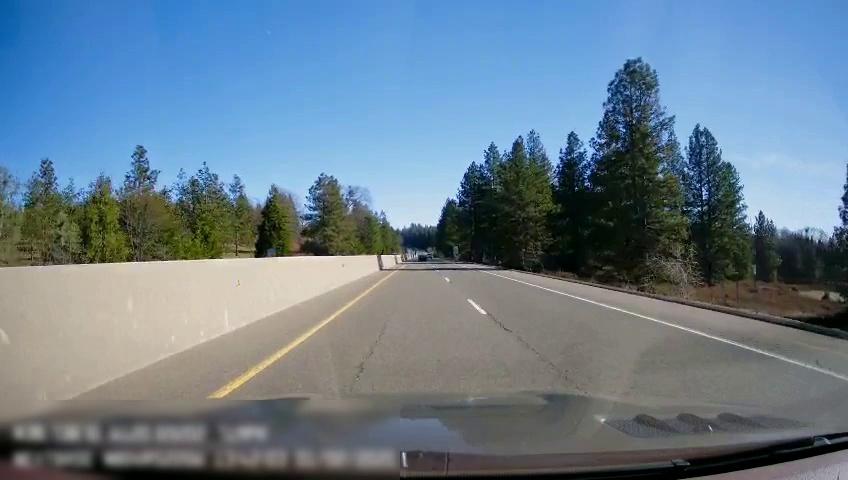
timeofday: Day
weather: Sunny
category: Drivable Space
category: Lanes | Alternate Lane
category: Lanes | Current Lane
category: Lanes | Alternate Lane
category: Traffic | Signs